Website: lowes
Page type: review-order
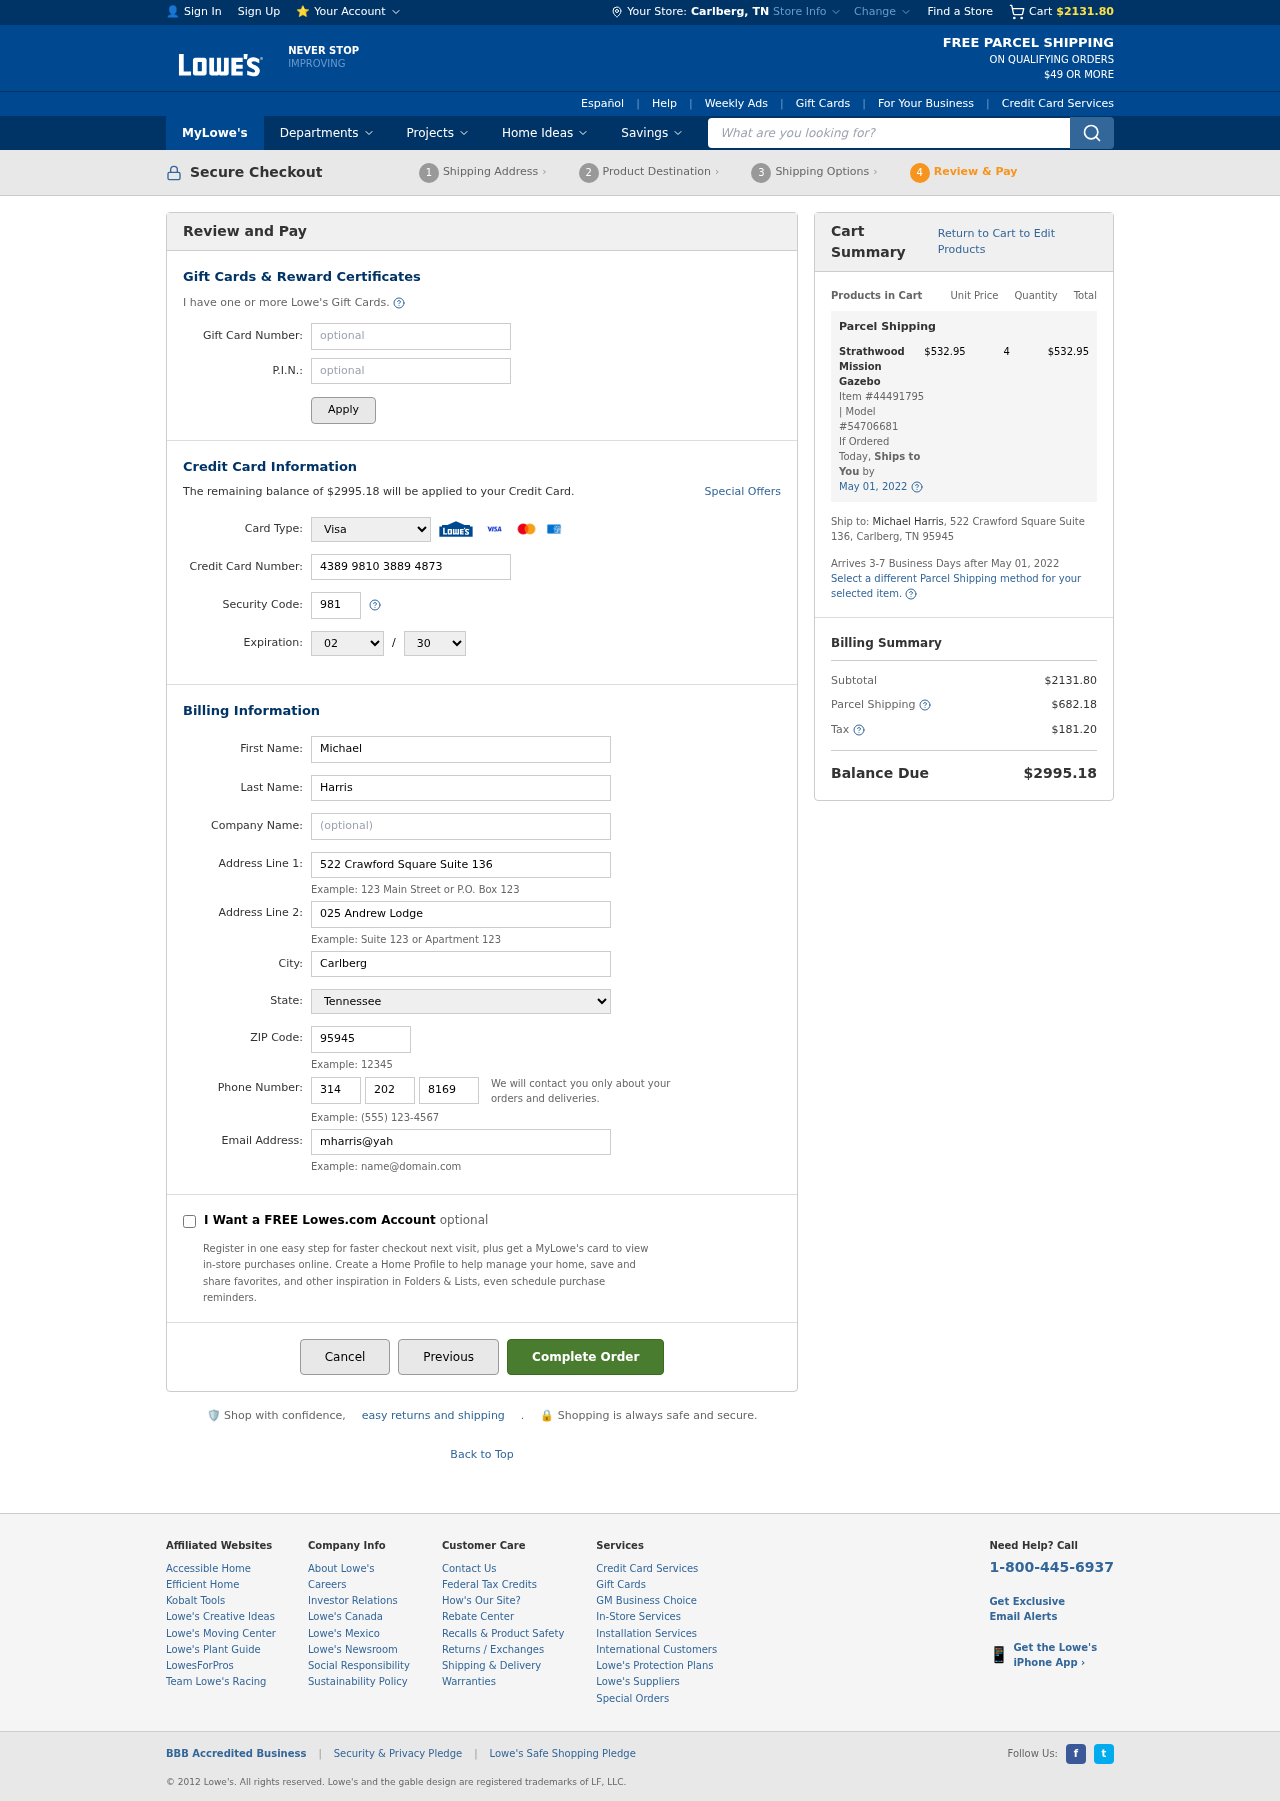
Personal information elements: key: PII_CARD_CVV
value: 981
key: PII_CARD_EXPIRY_MONTH
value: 02
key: PII_CARD_EXPIRY_YEAR
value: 30
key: PII_CARD_NUMBER
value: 4389 9810 3889 4873
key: PII_CARD_TYPE
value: Visa
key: PII_CITY
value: Carlberg
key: PII_CITY_STATE
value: Carlberg, TN
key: PII_EMAIL
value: mharris@yahoo.com
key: PII_FIRSTNAME
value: Michael
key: PII_LASTNAME
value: Harris
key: PII_PHONE_AREA
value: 314
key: PII_PHONE_PREFIX
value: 202
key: PII_PHONE_SUFFIX
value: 8169
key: PII_POSTCODE
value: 95945
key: PII_STATE
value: Tennessee
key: PII_STREET
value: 522 Crawford Square Suite 136
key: PII_STREET2
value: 522 Crawford Square Suite 136
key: PII_STREET2
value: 025 Andrew Lodge
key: PII_FULLNAME2
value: Michael Harris
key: PII_CITY_STATE_ZIP2
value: Carlberg, TN 95945
Product elements: key: PRODUCT1_NAME
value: Strathwood Mission Gazebo
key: PRODUCT1_PRICE
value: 532.95
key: PRODUCT1_QUANTITY
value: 4
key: PRODUCT1_ITEM_NUMBER
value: Item #44491795
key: PRODUCT1_MODEL_NUMBER
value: Model #54706681
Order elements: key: ORDER_SUBTOTAL
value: $2131.80
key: ORDER_BALANCE_DUE
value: $2995.18
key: ORDER_SHIPPING_DATE
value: May 01, 2022
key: ORDER_ITEM_TOTAL
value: $532.95
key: ORDER_SHIPPING_DATE2
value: May 01, 2022
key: ORDER_SHIPPING_COST
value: $682.18
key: ORDER_TAX
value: $181.20
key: ORDER_TOTAL
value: $2995.18
Search elements: key: HEADER_SEARCH
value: What are you looking for?